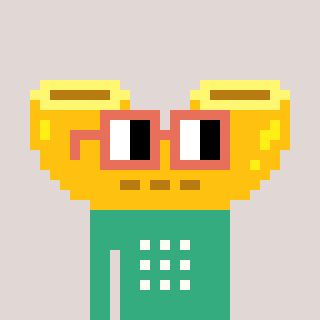
a pixel art character with square orange glasses, a macaroni-shaped head and a teal-colored body on a warm background